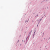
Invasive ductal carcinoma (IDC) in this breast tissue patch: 0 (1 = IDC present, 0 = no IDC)